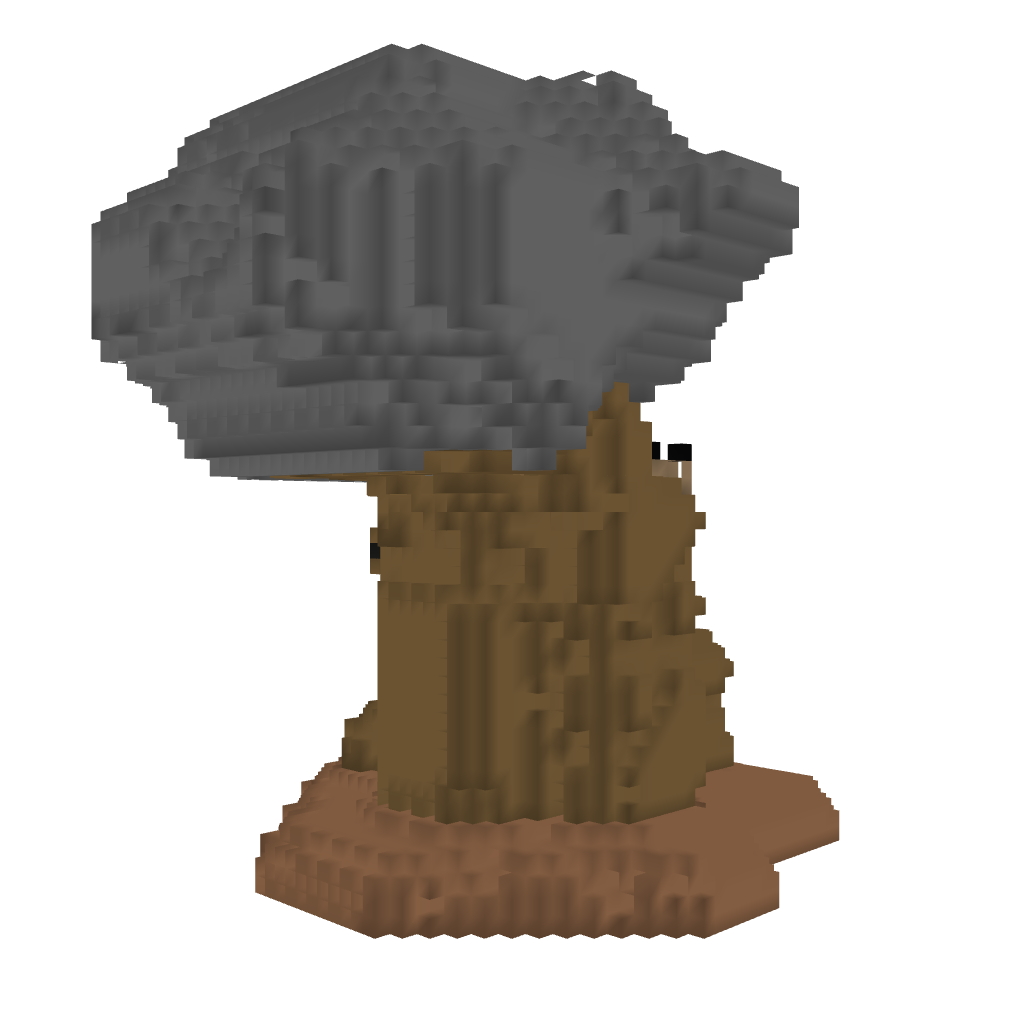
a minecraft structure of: Treehouse